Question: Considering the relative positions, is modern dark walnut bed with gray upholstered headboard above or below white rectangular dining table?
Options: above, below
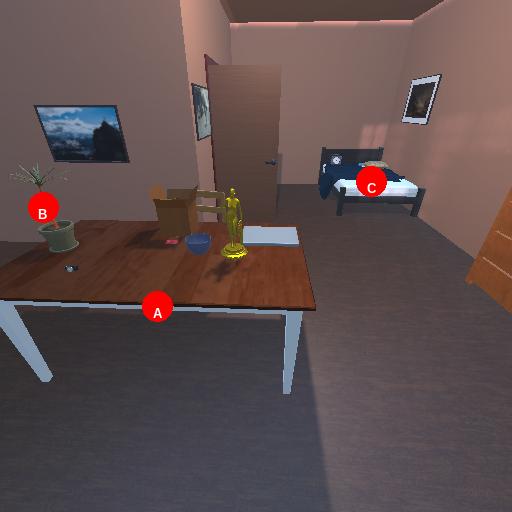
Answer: above